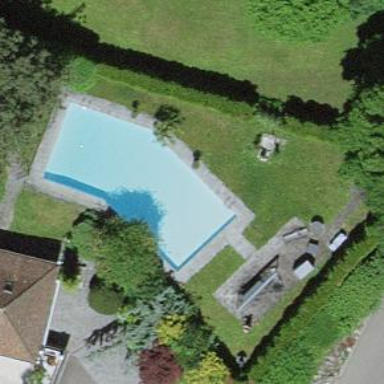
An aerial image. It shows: Outdoor swimming pool in leisure land.